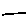
Label: line